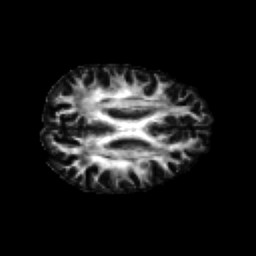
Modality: FA
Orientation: axial
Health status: healthy
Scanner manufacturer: philips
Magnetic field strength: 3 T
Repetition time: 6.964 s
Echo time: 0.092 s